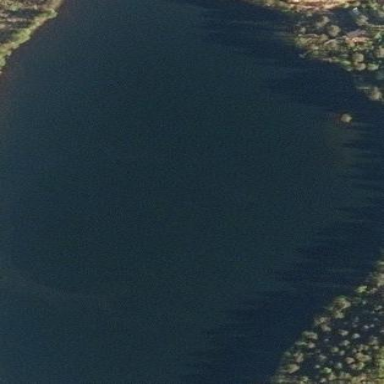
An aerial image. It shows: Beautiful lake surrounded by nature.